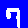
Digit: 7